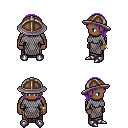
a pixel art fantasy rpg character, male body template, human, dark skin, chain mail, robe skirt, purple long bangs hairstyle, chain helm, bracelets, metal boots, four views (front, back, left, right), 2x2 character sprite sheet, small pixel art, hard edges, no anti-aliasing